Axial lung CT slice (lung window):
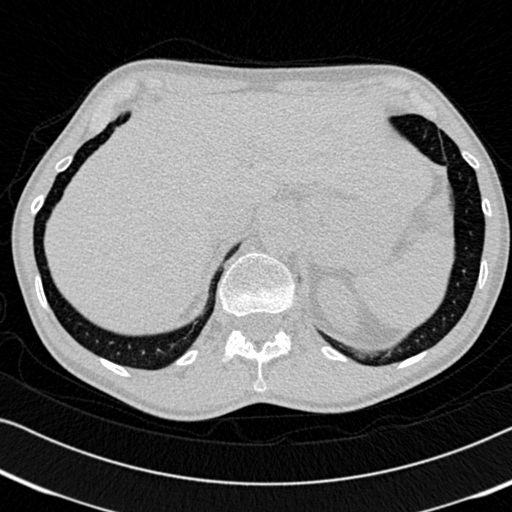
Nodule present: no